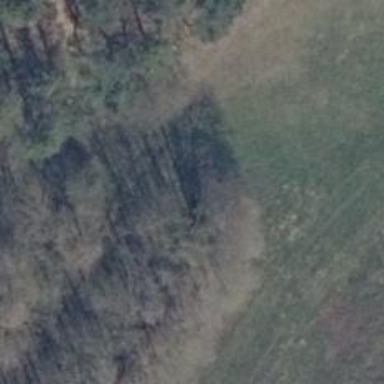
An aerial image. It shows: Row of trees in natural setting.